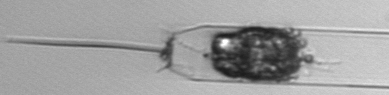
Label: Ditylum_brightwellii